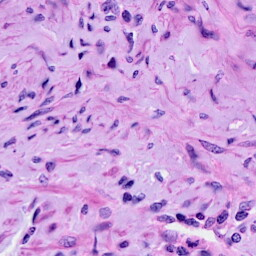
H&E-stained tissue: Cervix